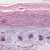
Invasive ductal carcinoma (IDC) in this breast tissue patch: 1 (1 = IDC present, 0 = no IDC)